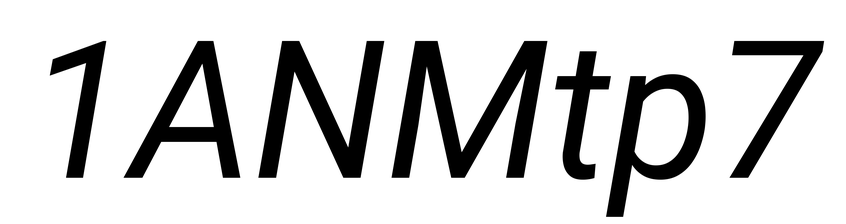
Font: Roboto-Italic_Italic